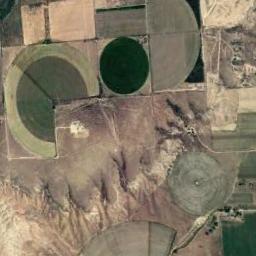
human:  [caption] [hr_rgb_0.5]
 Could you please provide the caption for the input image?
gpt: The round field is in the square .

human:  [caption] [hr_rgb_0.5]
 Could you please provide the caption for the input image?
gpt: A few green and tan mixed circular fields with full, Semi and semi-circle shapes .

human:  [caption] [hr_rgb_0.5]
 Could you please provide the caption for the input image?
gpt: Some green circle farmland are in the bare land .

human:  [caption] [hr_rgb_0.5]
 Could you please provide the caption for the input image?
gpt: Several green circular or fan-shaped farmlands with different radii and radians are surrounded by wasteland .

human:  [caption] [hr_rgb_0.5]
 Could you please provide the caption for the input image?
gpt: There are several circular farmlands of different sizes with a wasteland beside .